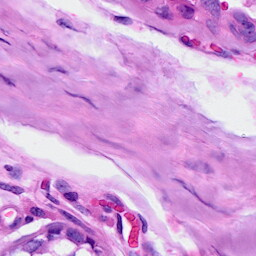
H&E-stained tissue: Breast